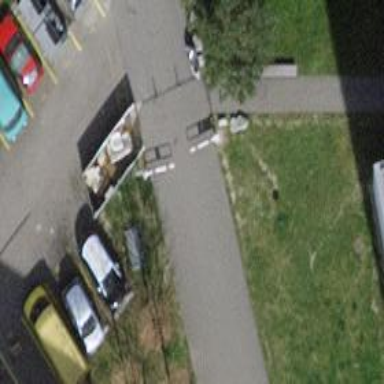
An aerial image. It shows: Swing gate barrier.